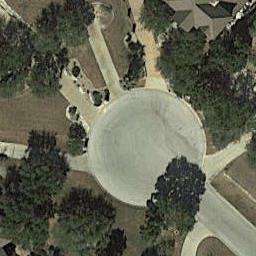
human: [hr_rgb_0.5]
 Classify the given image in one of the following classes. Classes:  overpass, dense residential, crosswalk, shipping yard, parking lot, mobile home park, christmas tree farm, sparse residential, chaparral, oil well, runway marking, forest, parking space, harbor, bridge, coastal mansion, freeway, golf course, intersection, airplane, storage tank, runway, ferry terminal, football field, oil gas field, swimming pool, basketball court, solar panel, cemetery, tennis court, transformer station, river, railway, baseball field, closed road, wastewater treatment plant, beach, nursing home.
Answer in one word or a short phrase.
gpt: closed road